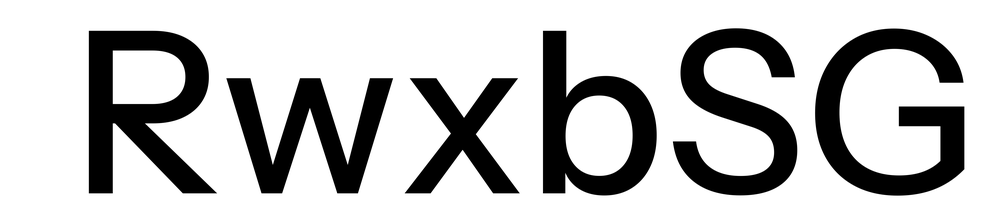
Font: InstrumentSans_Medium